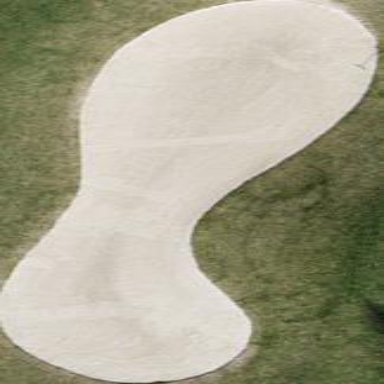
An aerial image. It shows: Golf bunker filled with natural sand.